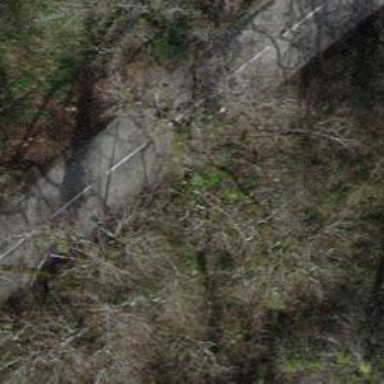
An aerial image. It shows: Avenue of deciduous broadleaved trees.